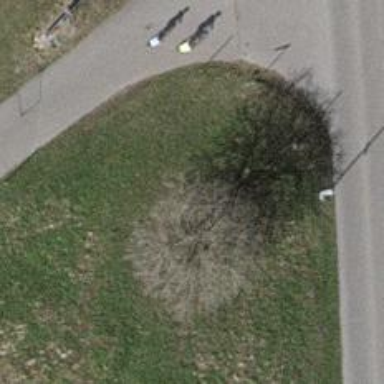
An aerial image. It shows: Urban area featuring tree as natural element.